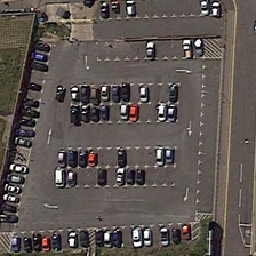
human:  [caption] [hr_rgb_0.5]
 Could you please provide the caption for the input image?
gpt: dozens of cars parks in this parking lot next to a road .

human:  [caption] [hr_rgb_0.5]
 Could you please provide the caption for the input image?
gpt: a rhomboid parking which has some dark and white cars is at the corner of the road .

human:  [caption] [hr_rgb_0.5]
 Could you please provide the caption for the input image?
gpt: There is a square parking lot between the road and the grass.

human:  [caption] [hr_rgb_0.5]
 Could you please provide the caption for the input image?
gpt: Between the road and a grassy land there is a square parking place.

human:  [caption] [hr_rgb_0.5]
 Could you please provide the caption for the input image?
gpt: Between the road and the grassy land there is a square parking lot.